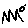
Label: zigzag